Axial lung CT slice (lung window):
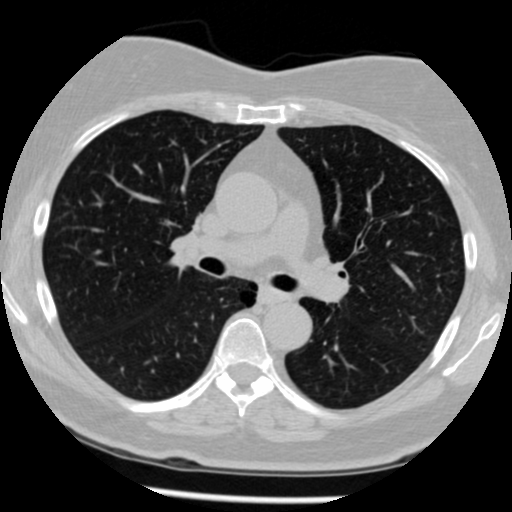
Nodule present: no